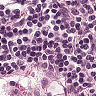
Metastatic tissue present: no